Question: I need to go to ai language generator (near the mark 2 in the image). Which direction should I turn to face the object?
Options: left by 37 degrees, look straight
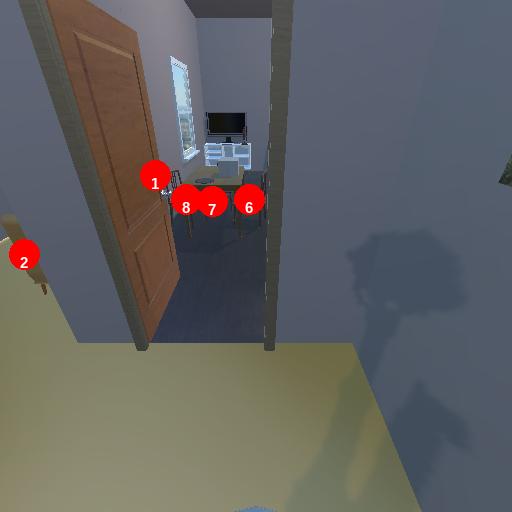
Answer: left by 37 degrees